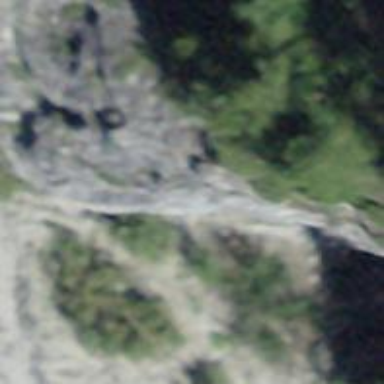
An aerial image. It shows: Natural cliff.